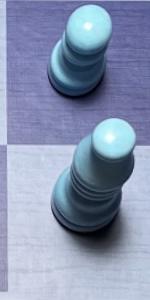
Label: Bishop_White